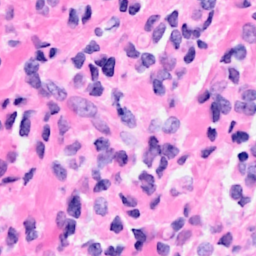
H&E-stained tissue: Breast